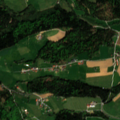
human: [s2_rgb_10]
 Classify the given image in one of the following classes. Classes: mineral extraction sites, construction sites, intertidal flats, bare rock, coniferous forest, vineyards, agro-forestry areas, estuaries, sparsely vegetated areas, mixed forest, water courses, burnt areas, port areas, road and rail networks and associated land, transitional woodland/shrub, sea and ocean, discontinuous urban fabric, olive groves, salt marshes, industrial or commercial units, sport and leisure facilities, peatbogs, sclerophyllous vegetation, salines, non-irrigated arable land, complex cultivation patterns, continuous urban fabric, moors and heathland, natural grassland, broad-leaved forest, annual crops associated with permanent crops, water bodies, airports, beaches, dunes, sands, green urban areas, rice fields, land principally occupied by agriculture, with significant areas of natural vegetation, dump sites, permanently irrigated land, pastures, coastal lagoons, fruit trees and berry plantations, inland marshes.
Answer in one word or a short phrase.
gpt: pastures, broad-leaved forest, mixed forest